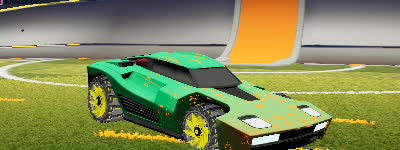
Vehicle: breakout